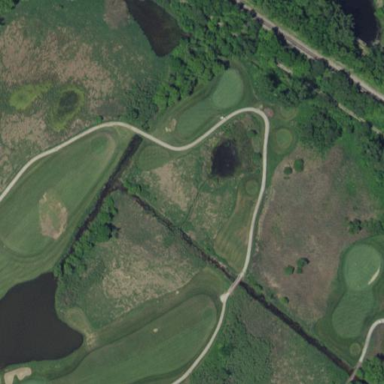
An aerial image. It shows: Water hazard in golf course. The hazard is natural water feature.